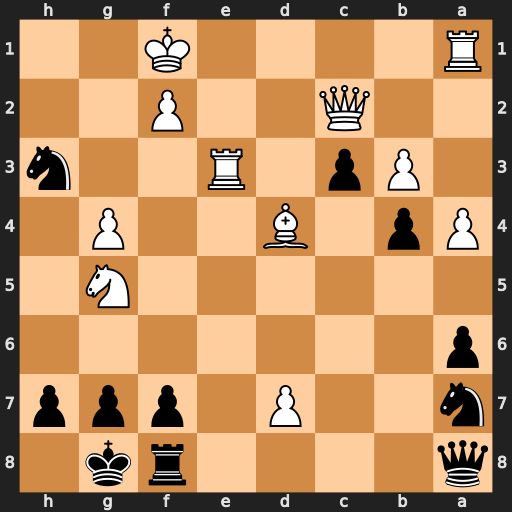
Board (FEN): q4rk1/n2P1ppp/p7/6N1/Pp1B2P1/1Pp1R2n/2Q2P2/R4K2
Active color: b
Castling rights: -
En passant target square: -
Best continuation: Qh1+ Ke2 Nf4#